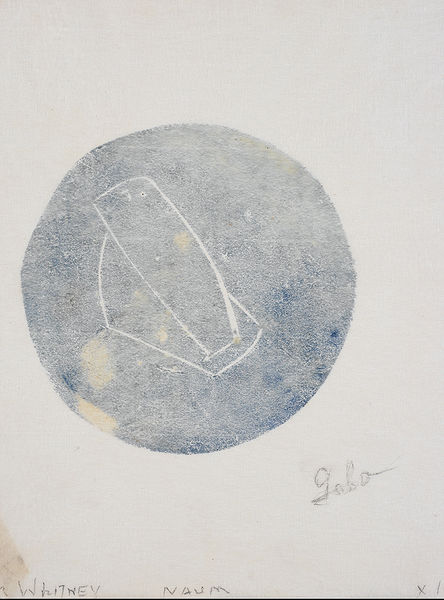
Titel: Untitled (Two Planes), Untitled (Two Planes)
Künstler: Naum Gabo
Standort: Amherst (Massachusetts, USA)
Institution: Mead Art Museum, Amherst College
Schlagwörter: beige, blue, white, grey, yellow, print, woodcut, wood, sun, paper, color, line, sketch, accident, abstract, circle, lines, colour, round, shape, spots, cream, block, monoprint, negative space, worn, sphere, whitney, blue  assprint, whitney housten, naum, gabo, edition, navy, scratch, lobo, whitney naum, scratch marks, goba, x, gaba, gala